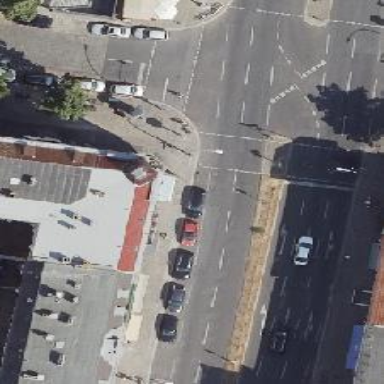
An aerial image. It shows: Road crossing with traffic signals.